A scalogram of one vibration snapshot from a rotating bearing is shown, computed with a continuous wavelet transform. Diagnose the bearing from this image, choosing from: normal, inner_race, outer_race, ball.
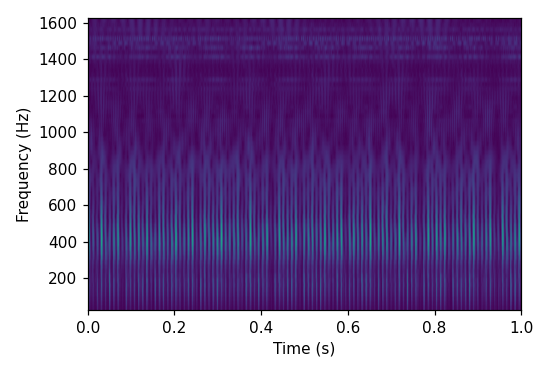
Answer: outer_race